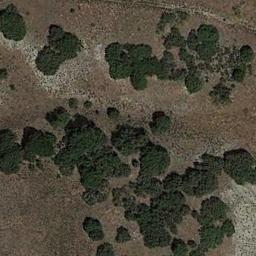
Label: chaparral